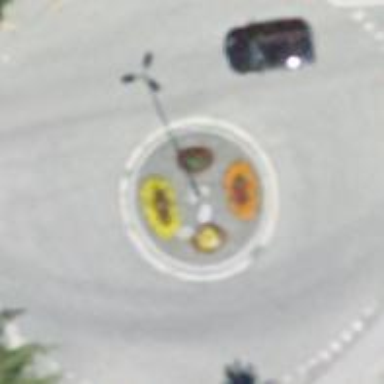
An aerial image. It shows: Tertiary road leading to roundabout junction.